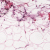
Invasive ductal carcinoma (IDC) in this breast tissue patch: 0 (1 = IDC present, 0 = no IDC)